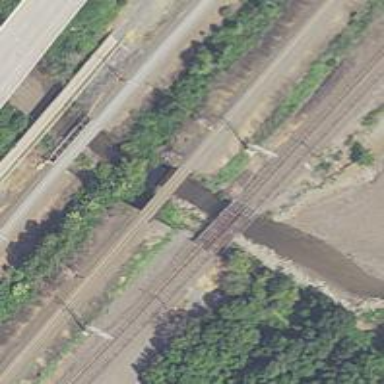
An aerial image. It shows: Bridge over railway with electrified contact lines.